Interaction volume radius: 5 \u00c5
Interaction volume height: 30 \u00c5
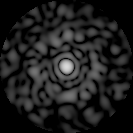
Disorder parameter: 0.8288